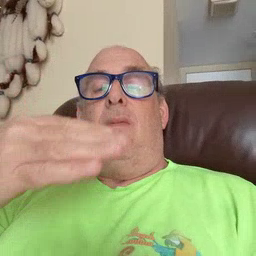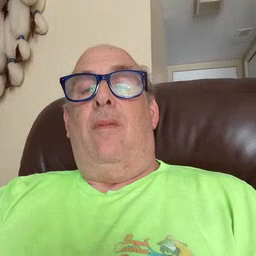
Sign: bedroom